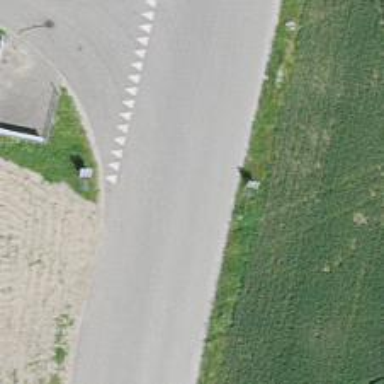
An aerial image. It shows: Asphalt road classified as tertiary.